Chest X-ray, AP view. Patient: 66 years old, sex M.
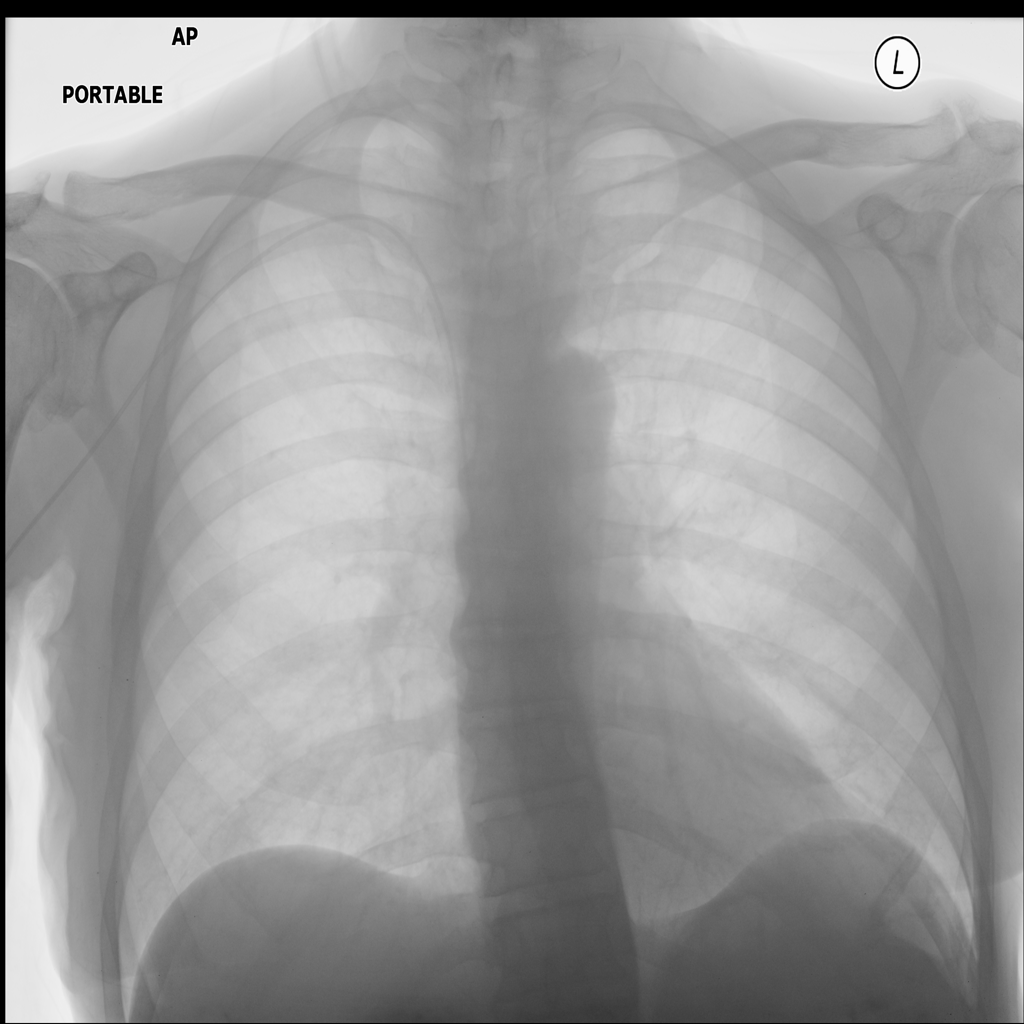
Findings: No Finding